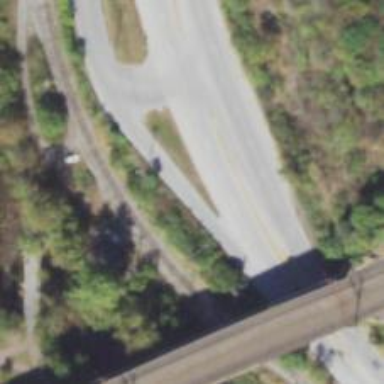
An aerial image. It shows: Primary link highway.